Chest X-ray. View position: PA
Patient age: 55
Patient sex: F
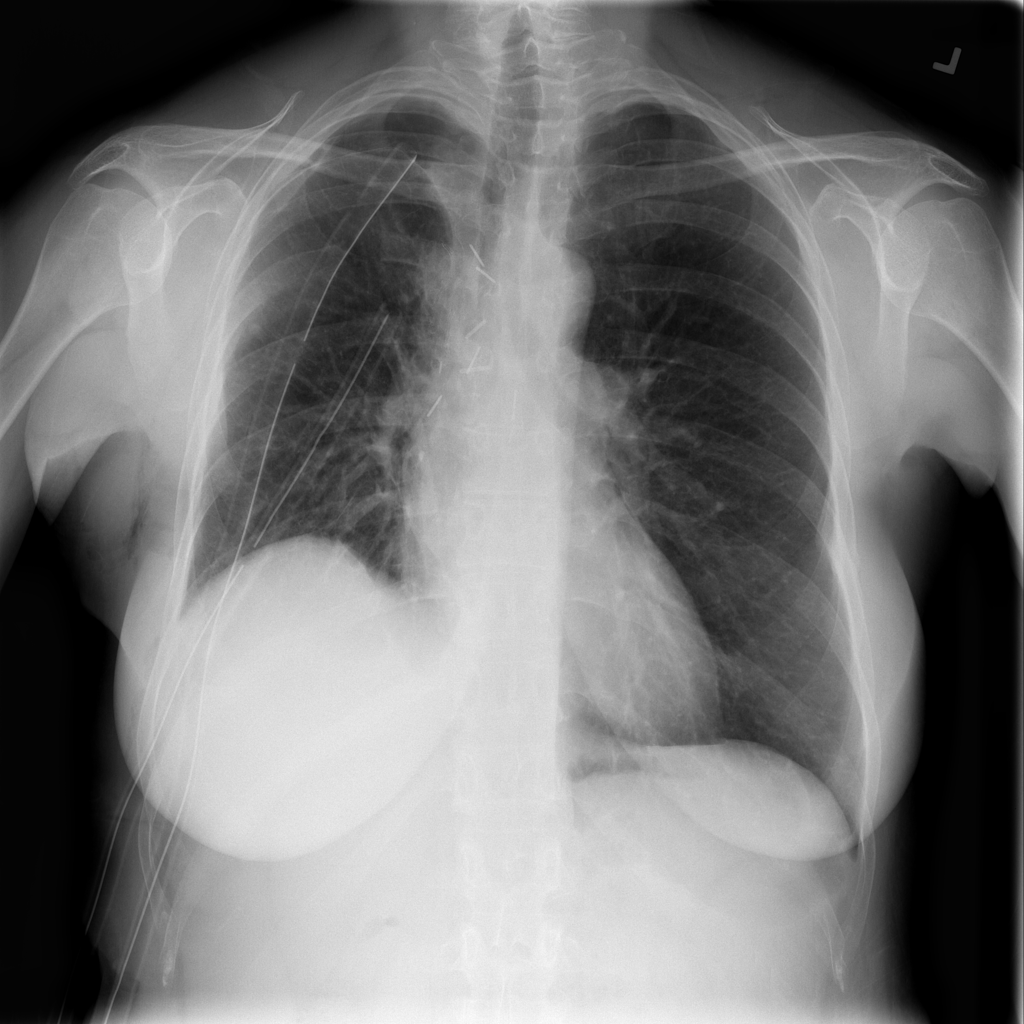
Finding: Pneumothorax